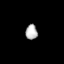
Tissue: lung
Cell type: Epithelial cells
Senescence score: 0.5532
Nuclear area (px): 175
Mean DAPI intensity: 179.206